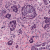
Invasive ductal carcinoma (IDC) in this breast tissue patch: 1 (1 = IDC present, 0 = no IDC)